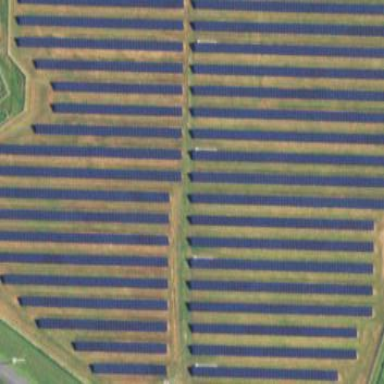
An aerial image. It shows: Solar photovoltaic power plant surrounded by fence.